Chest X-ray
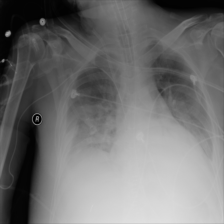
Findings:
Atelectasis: negative
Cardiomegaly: negative
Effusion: positive
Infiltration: negative
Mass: negative
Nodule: negative
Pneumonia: negative
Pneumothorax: negative
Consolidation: negative
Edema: negative
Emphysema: negative
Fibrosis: negative
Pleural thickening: negative
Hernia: negative